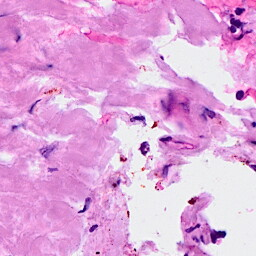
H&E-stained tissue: Breast